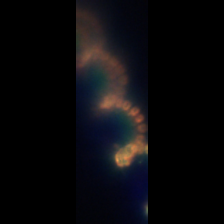
Taxon: Chaetoceros
Group: Diatoms